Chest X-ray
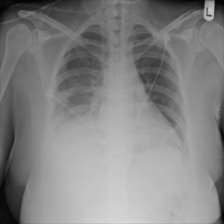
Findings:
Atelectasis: negative
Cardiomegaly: negative
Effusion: positive
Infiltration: negative
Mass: negative
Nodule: negative
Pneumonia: negative
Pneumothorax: negative
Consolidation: negative
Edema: negative
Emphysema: negative
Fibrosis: negative
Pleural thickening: negative
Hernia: negative